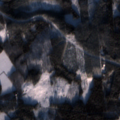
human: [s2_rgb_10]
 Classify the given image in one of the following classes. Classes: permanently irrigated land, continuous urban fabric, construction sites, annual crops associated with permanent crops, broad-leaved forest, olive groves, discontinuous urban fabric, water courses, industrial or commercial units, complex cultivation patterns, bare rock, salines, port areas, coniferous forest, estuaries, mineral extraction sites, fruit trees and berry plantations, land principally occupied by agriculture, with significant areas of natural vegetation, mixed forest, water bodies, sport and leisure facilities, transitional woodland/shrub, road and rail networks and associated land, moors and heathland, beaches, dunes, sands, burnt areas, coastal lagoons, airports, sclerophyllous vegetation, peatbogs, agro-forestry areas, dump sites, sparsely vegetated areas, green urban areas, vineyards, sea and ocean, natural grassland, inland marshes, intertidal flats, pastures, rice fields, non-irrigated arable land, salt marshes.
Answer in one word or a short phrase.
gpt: non-irrigated arable land, coniferous forest, mixed forest